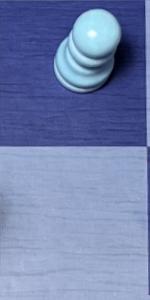
Label: Empty